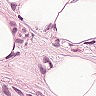
Metastatic tissue present: yes